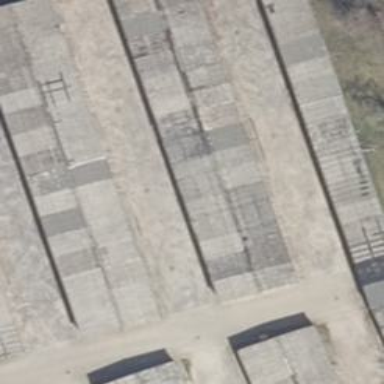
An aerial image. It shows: Group of garages.